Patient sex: M
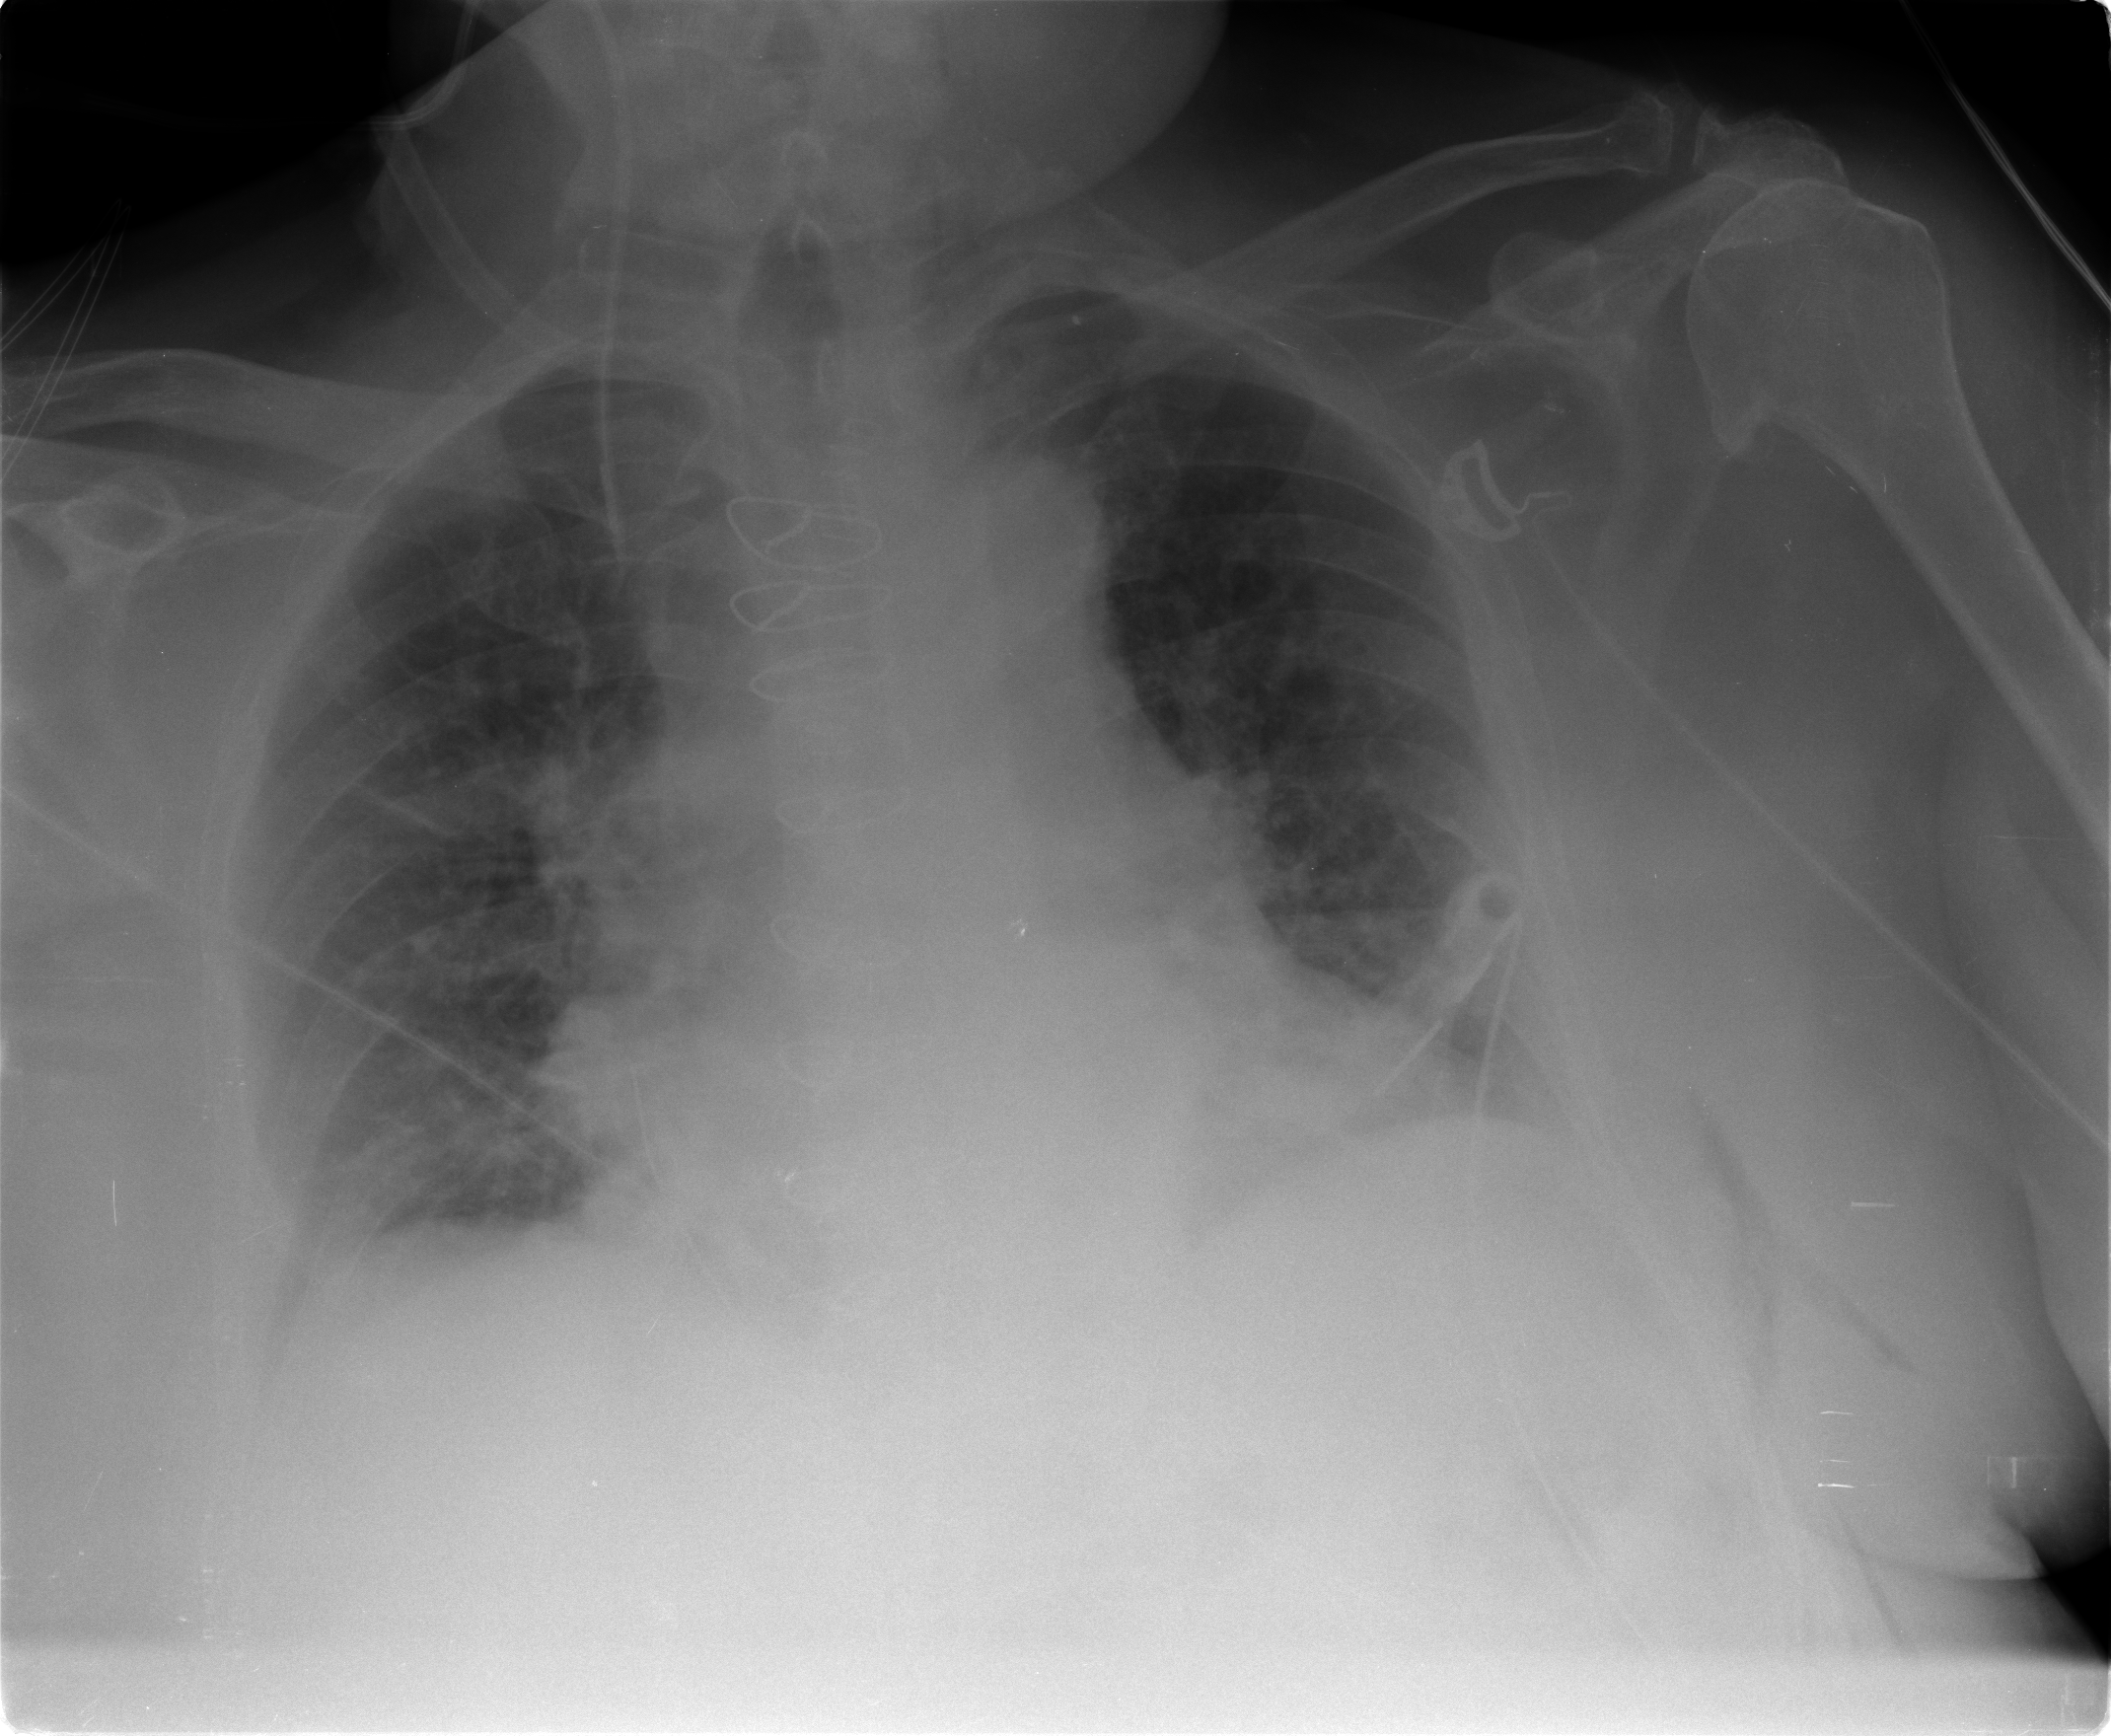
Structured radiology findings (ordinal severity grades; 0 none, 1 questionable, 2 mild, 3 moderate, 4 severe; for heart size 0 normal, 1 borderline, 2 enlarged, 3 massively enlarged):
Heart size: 2
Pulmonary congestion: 2
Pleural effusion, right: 2
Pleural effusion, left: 1
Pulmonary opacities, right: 1
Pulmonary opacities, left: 0
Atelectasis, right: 2
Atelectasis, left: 1